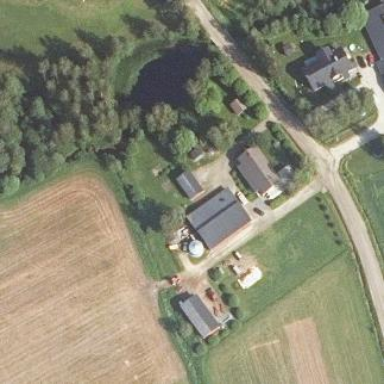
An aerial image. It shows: Farmyard area.